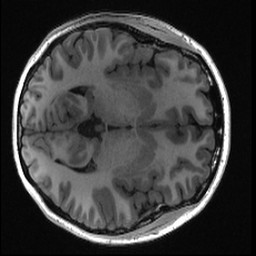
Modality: T1w
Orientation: axial
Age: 20
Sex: female